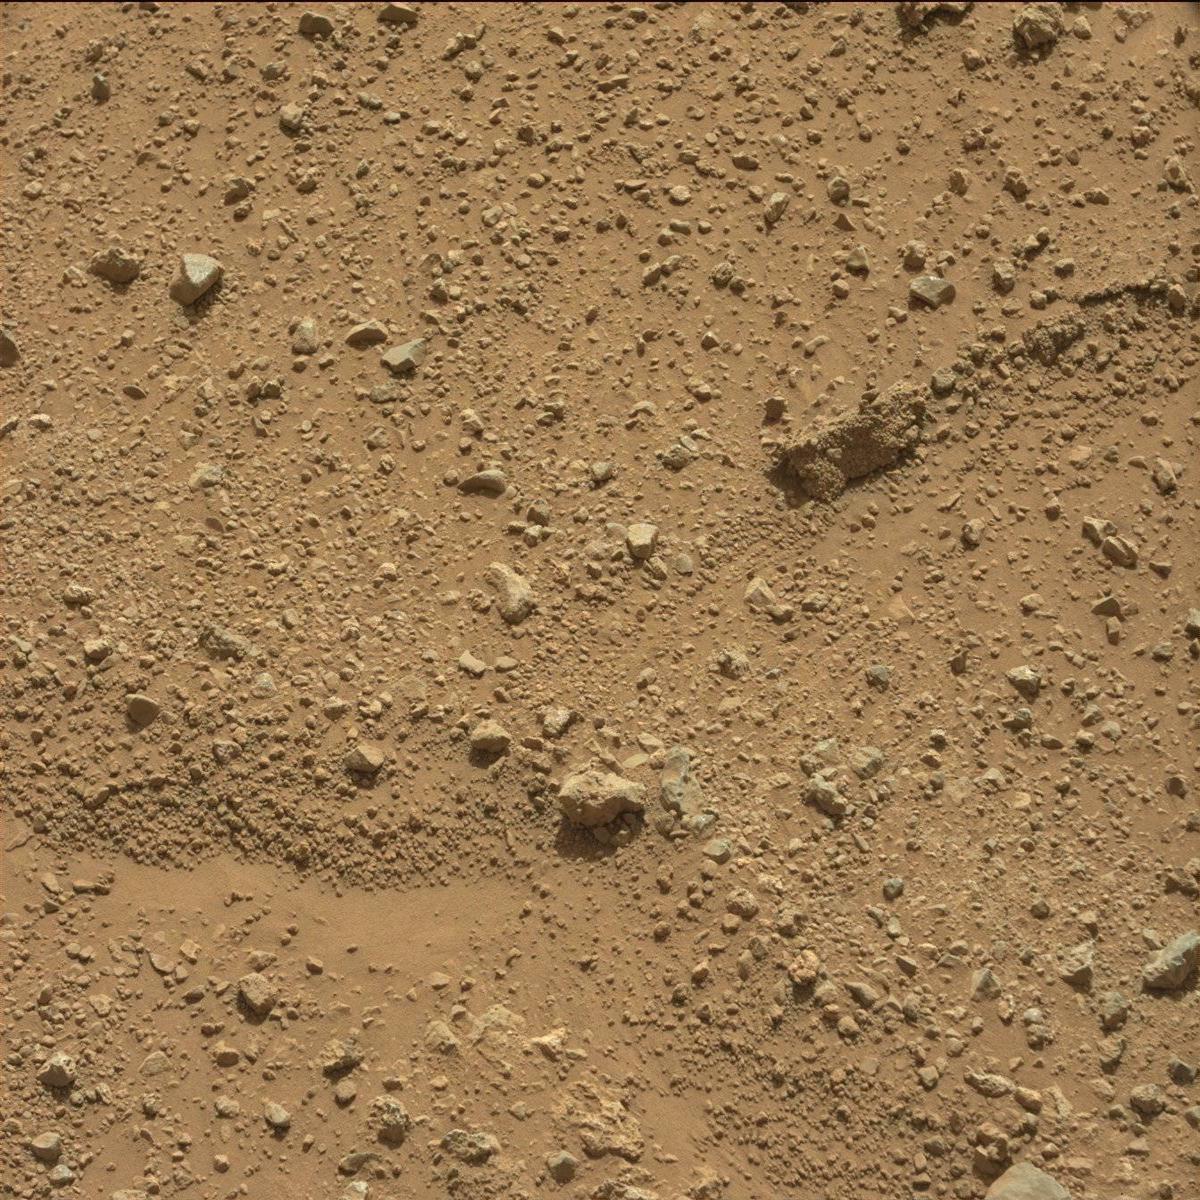
Terrain classes present: Bedrock, Rock, Sand / Soil